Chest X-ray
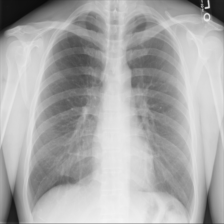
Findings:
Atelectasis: negative
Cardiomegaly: negative
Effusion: negative
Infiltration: negative
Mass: negative
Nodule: negative
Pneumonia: negative
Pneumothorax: negative
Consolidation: negative
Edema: negative
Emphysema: negative
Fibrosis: negative
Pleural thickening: negative
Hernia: negative